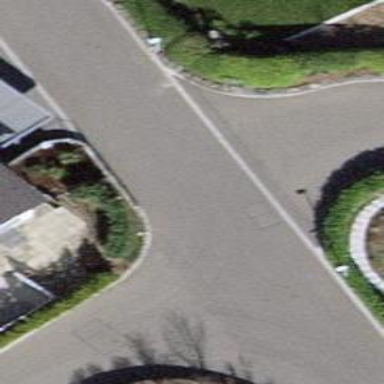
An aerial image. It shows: Asphalt road in residential area.